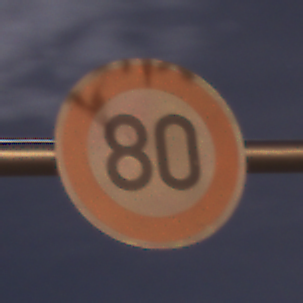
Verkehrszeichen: Geschwindigkeit80
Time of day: Night
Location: Outdoor (Suburban)
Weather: PartlyCloudy
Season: NotSpecified
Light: Artificial